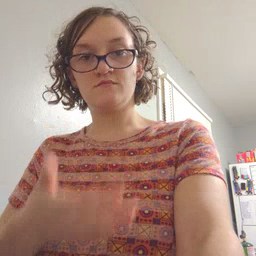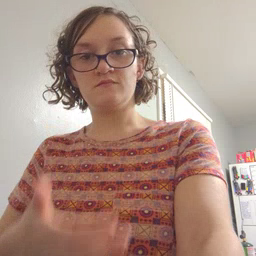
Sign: grass